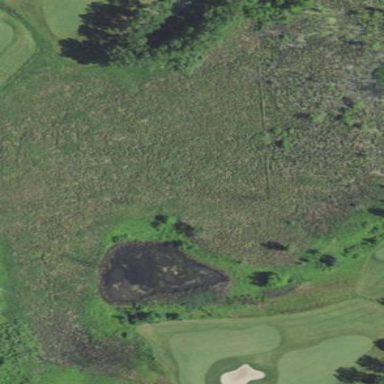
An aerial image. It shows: Marsh wetland.